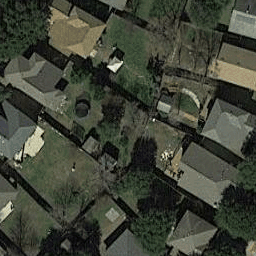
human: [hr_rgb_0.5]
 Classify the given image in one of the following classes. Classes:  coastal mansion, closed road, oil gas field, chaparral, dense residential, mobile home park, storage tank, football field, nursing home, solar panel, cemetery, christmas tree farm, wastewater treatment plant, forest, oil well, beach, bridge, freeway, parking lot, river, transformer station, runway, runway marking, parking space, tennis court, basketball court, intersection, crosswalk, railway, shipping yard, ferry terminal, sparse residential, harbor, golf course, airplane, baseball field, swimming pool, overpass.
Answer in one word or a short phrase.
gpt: dense residential